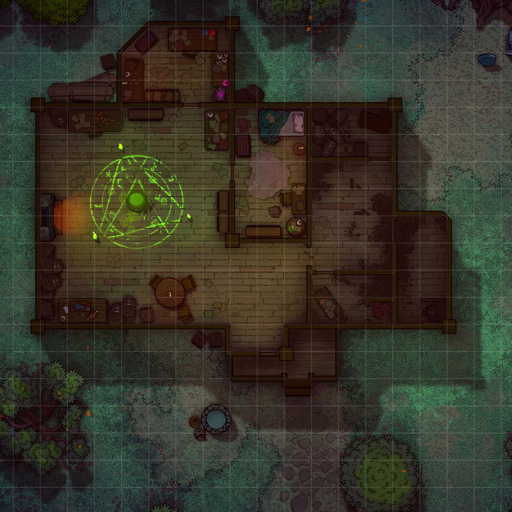
A D&D Grid Map evil cabin interior house west glowing arcane runes south well (Witch Cabin Map)